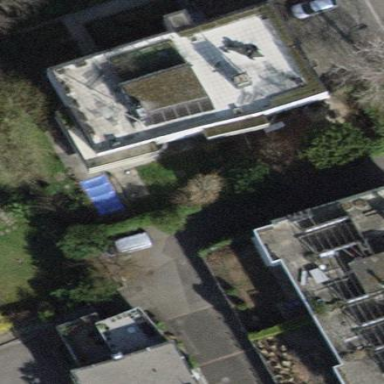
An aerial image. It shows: Building with flat roof.